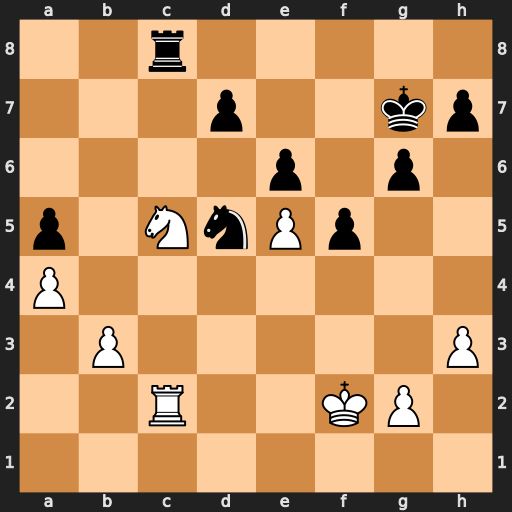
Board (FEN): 2r5/3p2kp/4p1p1/p1NnPp2/P7/1P5P/2R2KP1/8
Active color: w
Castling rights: -
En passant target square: -
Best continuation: Nxe6+ dxe6 Rxc8